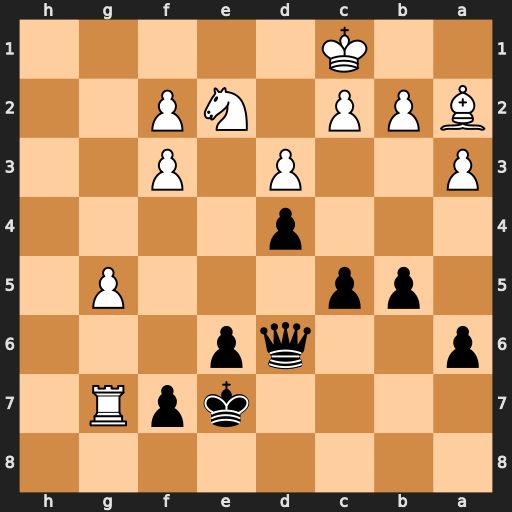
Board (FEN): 8/4kpR1/p2qp3/1pp3P1/3p4/P2P1P2/BPP1NP2/2K5
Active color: b
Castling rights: -
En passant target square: -
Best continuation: Qe5 Rxf7+ Kxf7